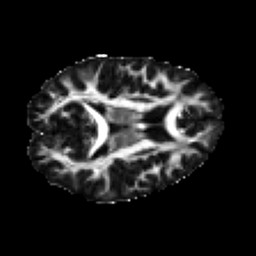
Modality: FA
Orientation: axial
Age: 24
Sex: male
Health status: healthy
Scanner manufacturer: philips
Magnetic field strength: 3 T
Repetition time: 10.623 s
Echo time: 0.07044 s